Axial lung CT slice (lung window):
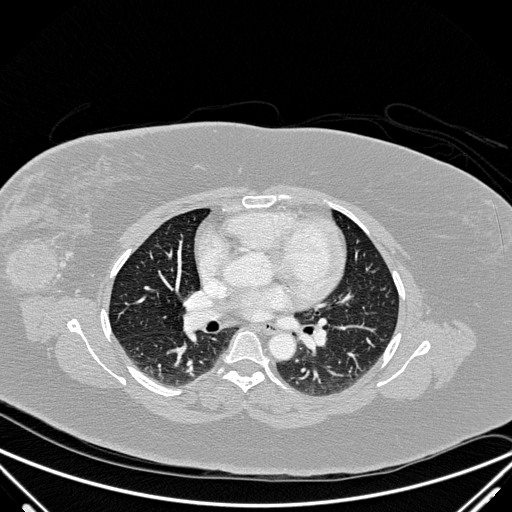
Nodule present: no